Field crop: maize
Growth stage: 2
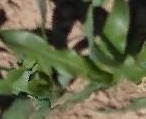
Species: maize